Question:
I'm trying to change this white color.
Code:
'''
<div id="accordion" class="panel-group" >
<div class="panel panel-default">
<div class="panel-heading">
<h2 class="panel-title">
<a href="#one" class="accordion-toggle" data-toggle="collapse" data-parent="#accordion" >O que e</a>
</h2>
</div>
<div id="one" class="panel-collapse collapse in">
<div class="panel-body">
<p>
E um evento que visita varios bares e baladas em uma mesma noite. Organizado por quem conhece a cidade, e uma otima oportunidade de curtir a noite na companhia de pessoas interessantes por um preco acessivel. Por isso, alem do proprio publico local, o produto e bem recomendado para turistas.
</p>
</div>
</div>
</div>
'''
is very difficult override bootstrap css, i'm stock in this for 2 hours, any help is very welcome.
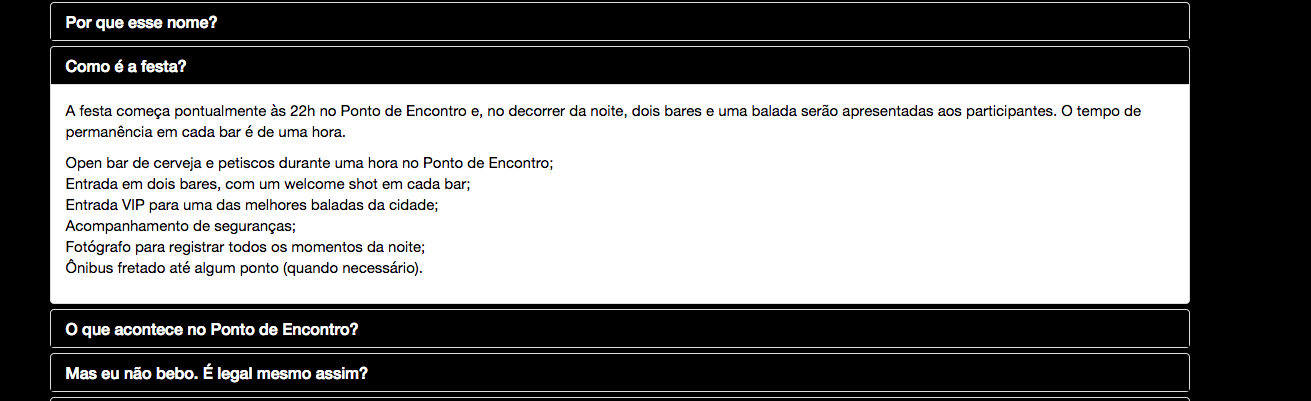
Answer: '''
.panel-body {background-color:black;}
'''
if it doesn't work then:
'''
.panel-body {background-color:black !important;}
'''